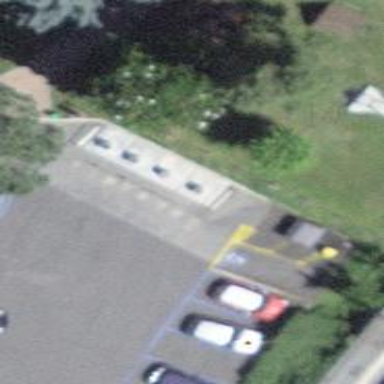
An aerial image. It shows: Recycling container in the area designated for recycling.